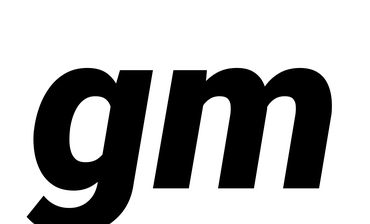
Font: Roboto-Italic_Black_Italic